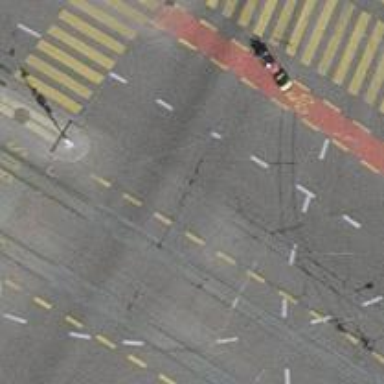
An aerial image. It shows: Road with traffic signals.